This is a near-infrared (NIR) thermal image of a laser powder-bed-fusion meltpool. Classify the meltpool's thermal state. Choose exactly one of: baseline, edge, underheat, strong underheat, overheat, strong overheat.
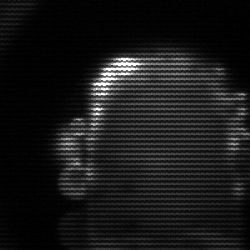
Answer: baseline